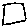
Label: square